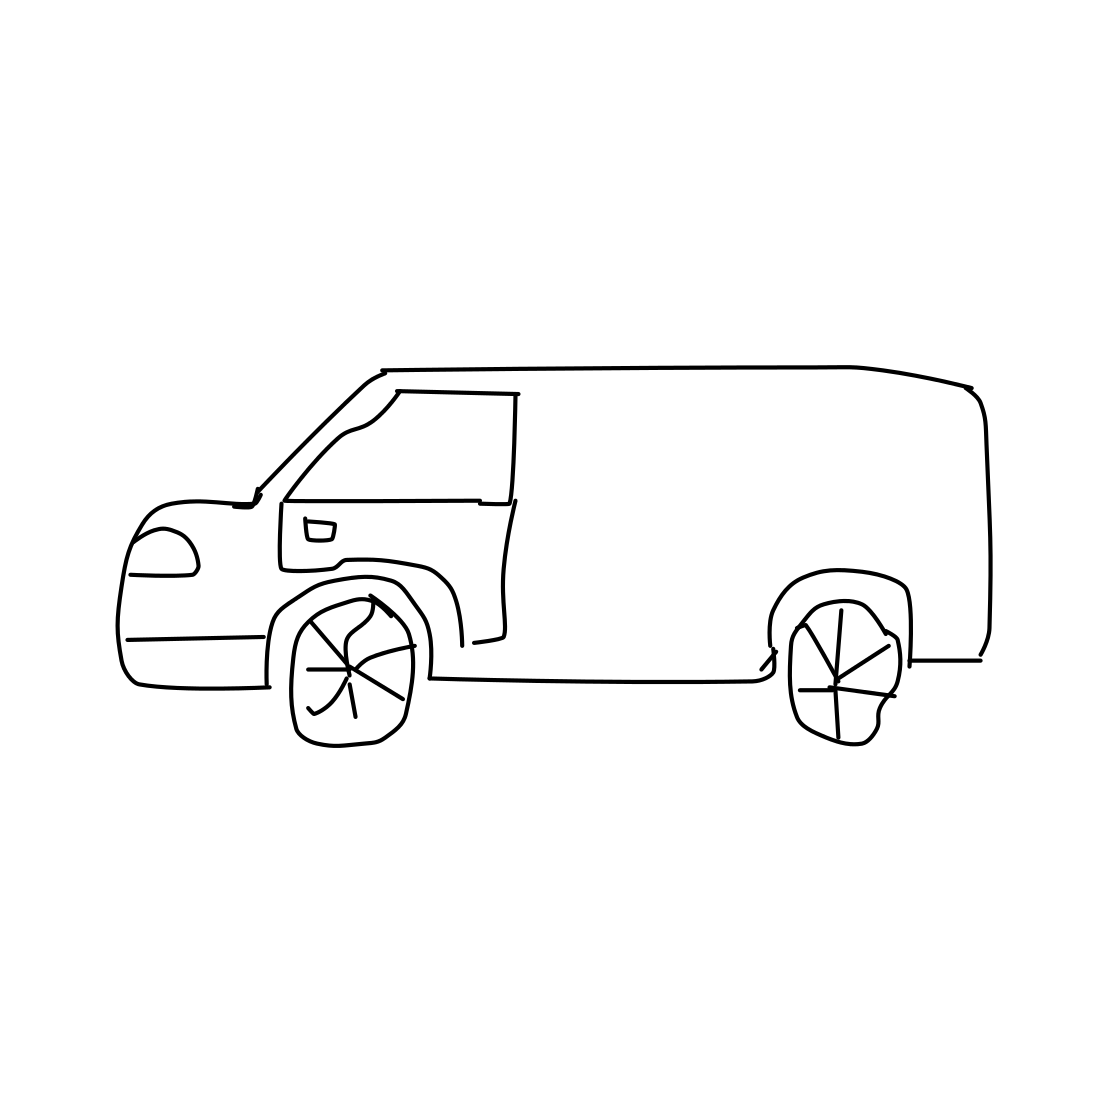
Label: van